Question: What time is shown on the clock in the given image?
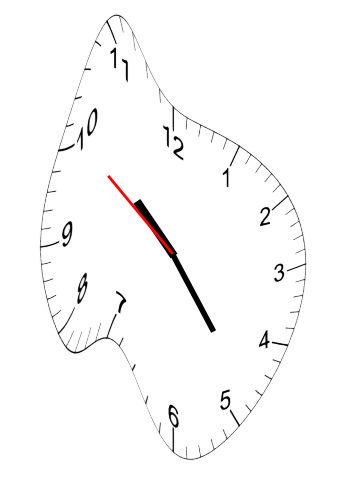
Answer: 10:23:51